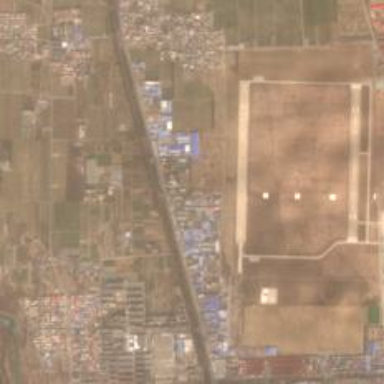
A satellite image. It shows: View of runway in airport.